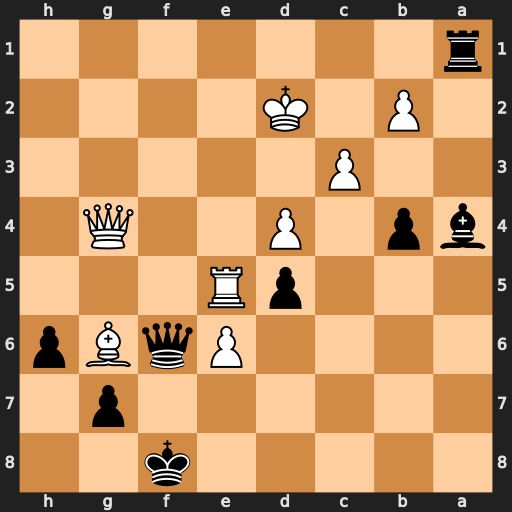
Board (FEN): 5k2/6p1/4PqBp/3pR3/bp1P2Q1/2P5/1P1K4/r7
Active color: b
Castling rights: -
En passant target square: -
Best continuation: Qf2+ Re2 Rd1#